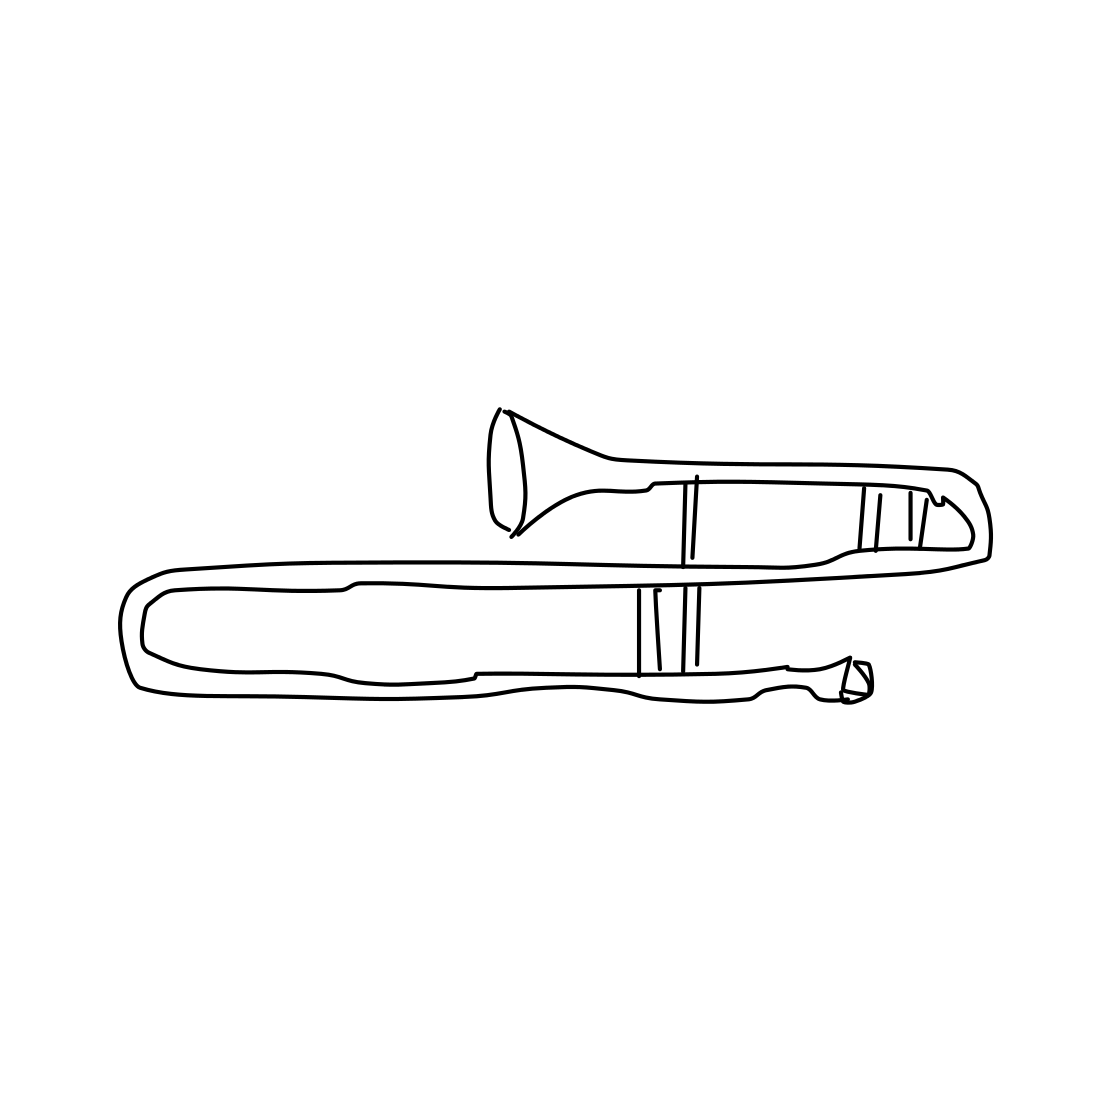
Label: trombone